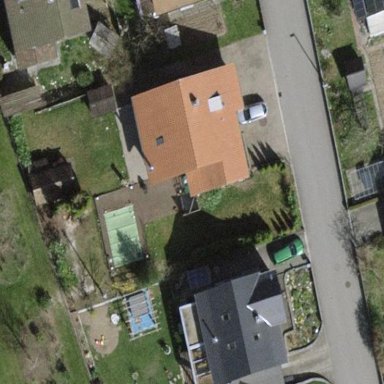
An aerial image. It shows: Detached building.